Aerial crown-view tile of a tropical tree (Barro Colorado Island, Panama), acquired 20240716:
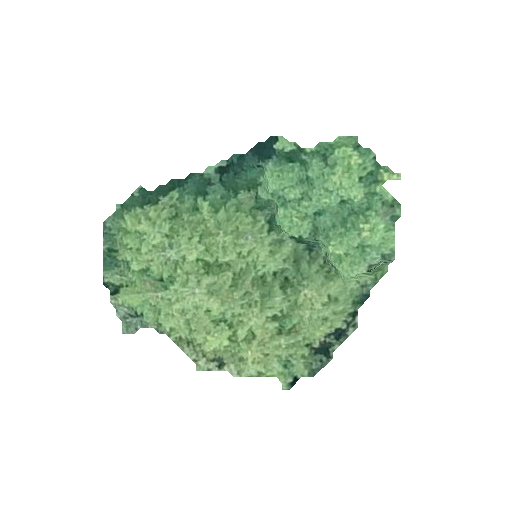
Species: Quararibea stenophylla
GBIF accepted scientific name: Quararibea stenophylla
Crown area: 82.605 m²